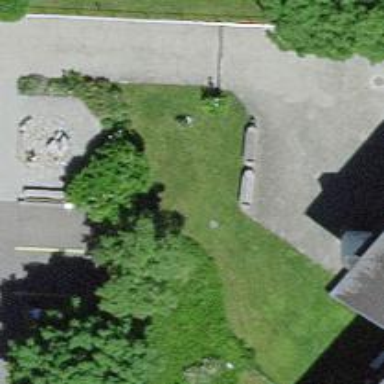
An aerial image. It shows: Bench.